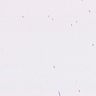
Metastatic tissue present: no